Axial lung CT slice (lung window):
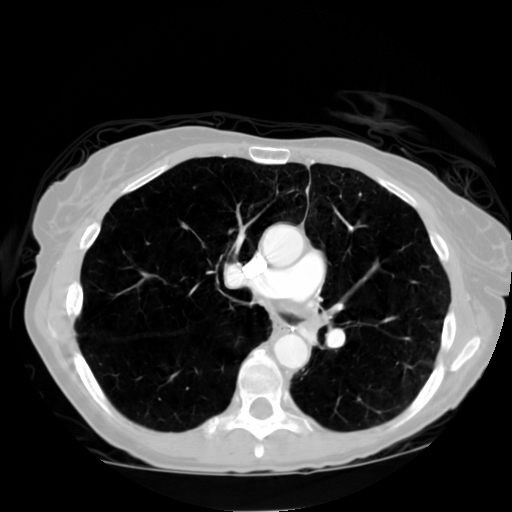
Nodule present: no